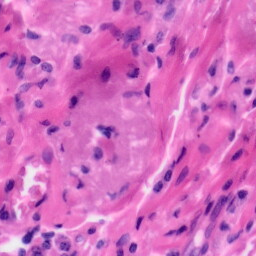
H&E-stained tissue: Tonsil